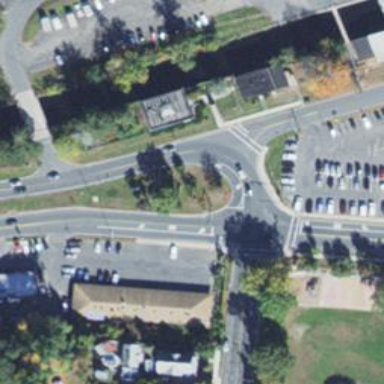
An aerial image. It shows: Marked road crossing.